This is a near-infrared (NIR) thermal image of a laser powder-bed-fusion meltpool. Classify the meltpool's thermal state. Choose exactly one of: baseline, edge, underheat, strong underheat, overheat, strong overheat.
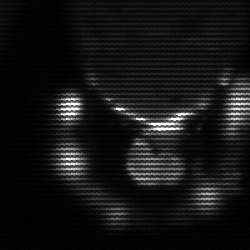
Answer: baseline